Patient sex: M
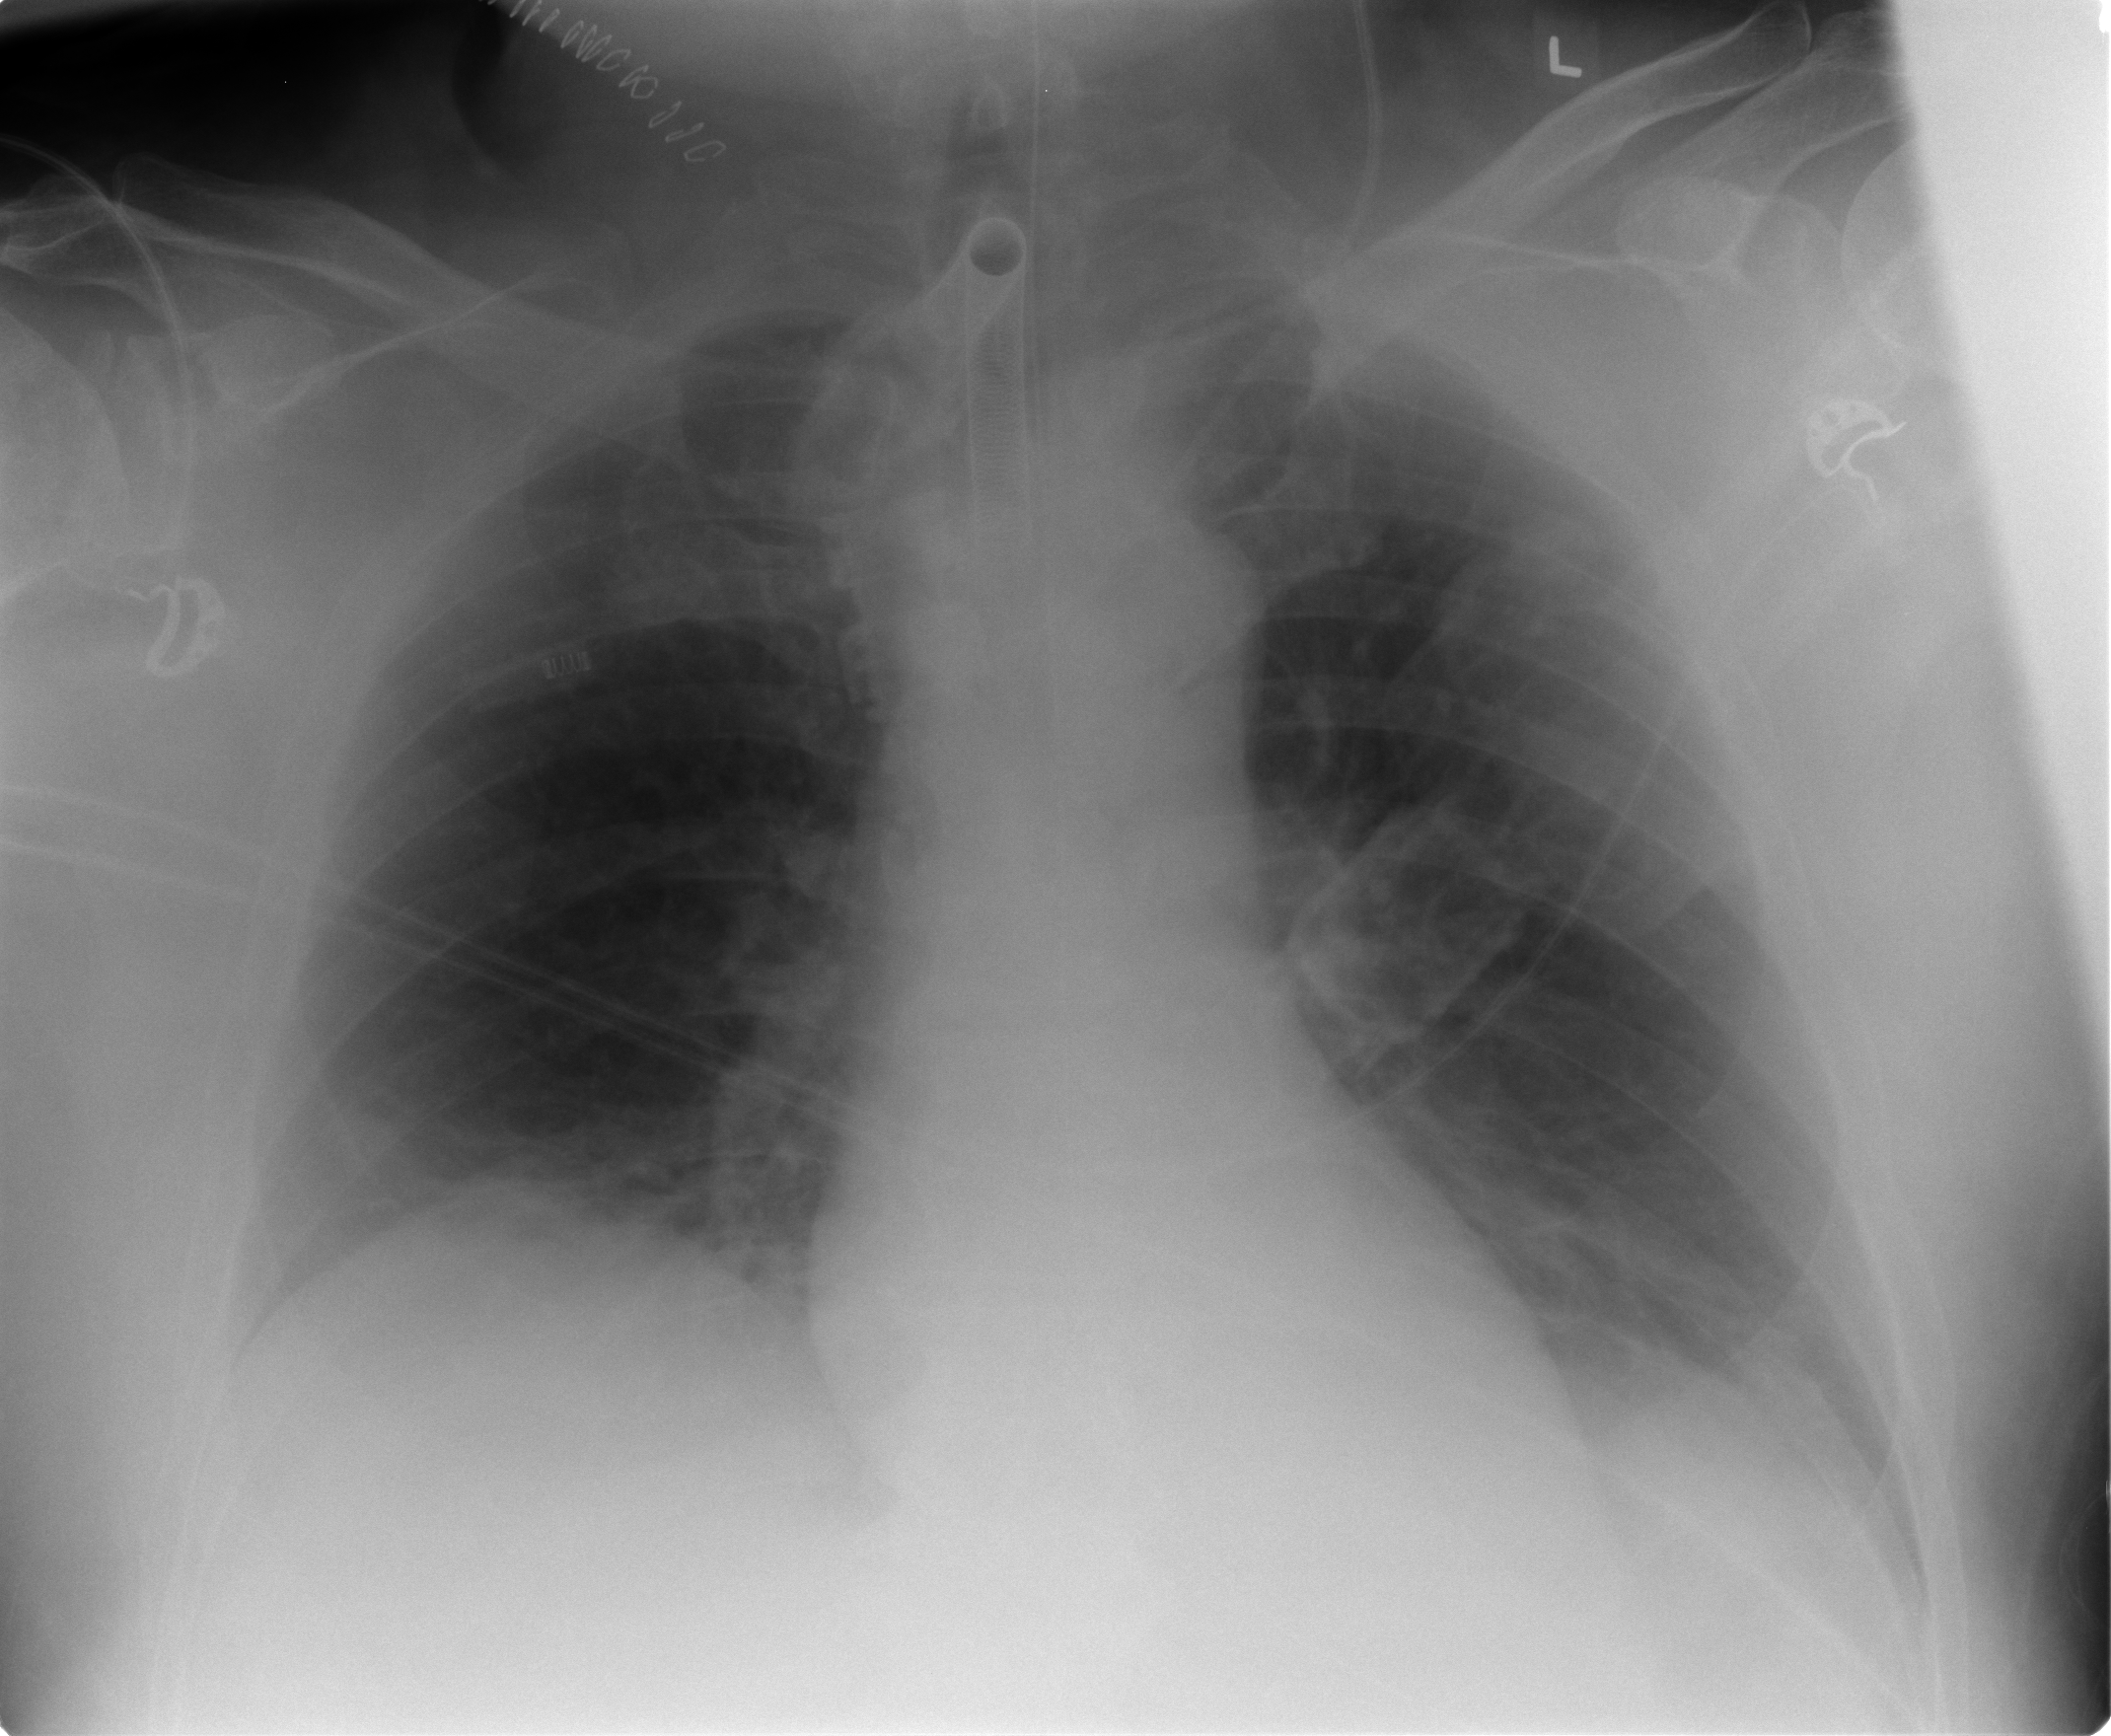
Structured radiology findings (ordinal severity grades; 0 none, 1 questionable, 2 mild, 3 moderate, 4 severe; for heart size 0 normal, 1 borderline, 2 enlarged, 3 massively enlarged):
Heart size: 0
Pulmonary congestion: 0
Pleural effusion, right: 1
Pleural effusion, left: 2
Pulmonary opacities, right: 0
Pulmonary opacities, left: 2
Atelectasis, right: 2
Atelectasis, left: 2